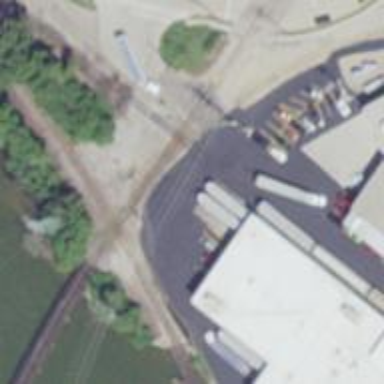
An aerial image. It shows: Railway crossing.